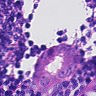
Metastatic tissue present: yes